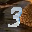
Label: 3